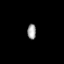
Tissue: prostate
Cell type: Myeloid cells
Senescence score: 0.3546
Nuclear area (px): 129
Mean DAPI intensity: 160.969